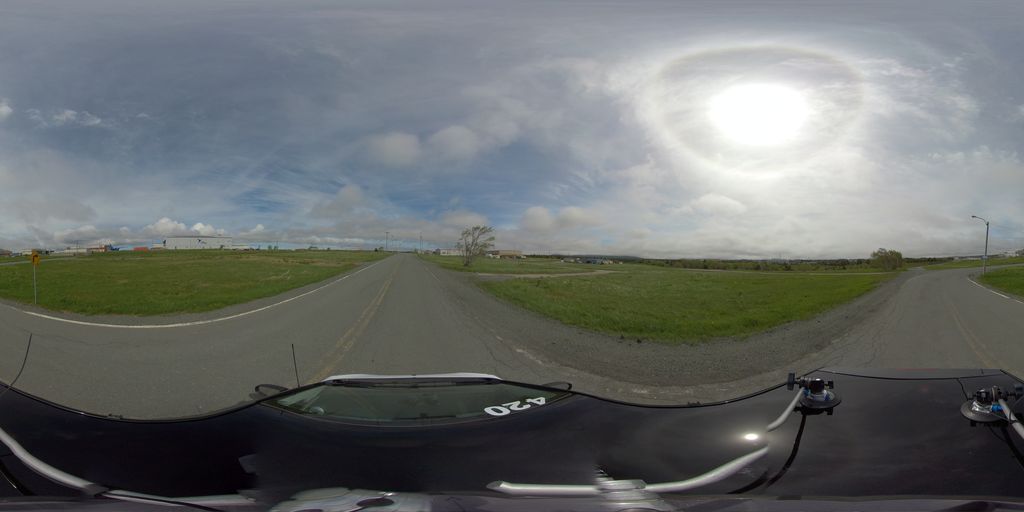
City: st_johns